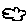
Label: cloud